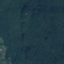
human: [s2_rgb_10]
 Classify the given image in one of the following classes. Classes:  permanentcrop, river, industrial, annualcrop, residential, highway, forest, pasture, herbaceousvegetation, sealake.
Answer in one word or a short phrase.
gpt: Forest